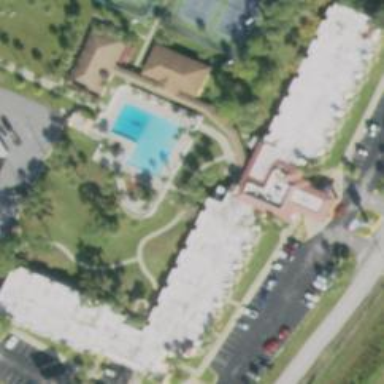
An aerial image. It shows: Hotel building.